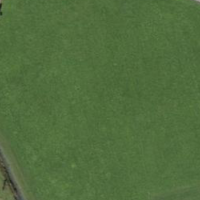
EUNIS habitat code: 55
Species observed at this site:
Pyrrhocorax graculus
Aquila chrysaetos
Nucifraga caryocatactes